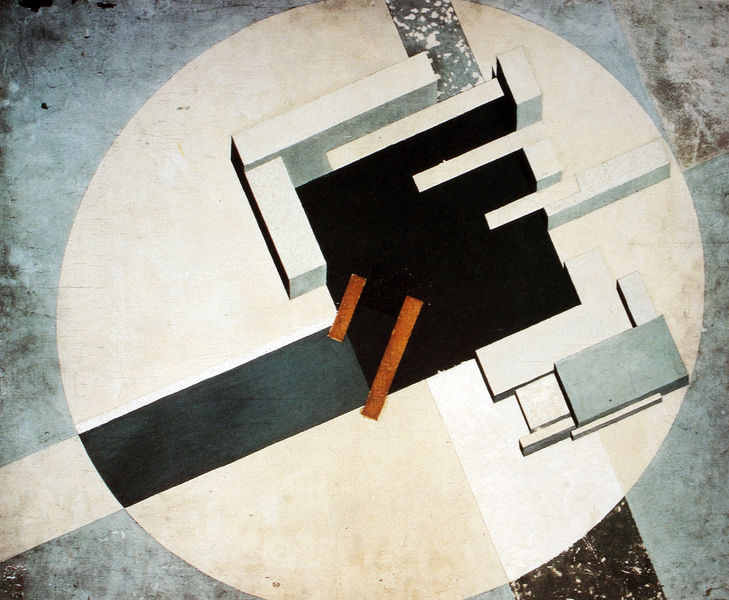
Titel: Stadt
Künstler: El Lissitzky
Standort: Baku
Institution: Mustafajew-Museum der Künste
Schlagwörter: blau, gemälde, grau, schwarz, weiss, rot, frontal, kreis, rund, moderne, abstrakt, fläche, linien, streifen, balken, rechtecke, untergrund, rechteck, geometrisch, quader, geometrie, quadrat, perspektivisch, mondrian